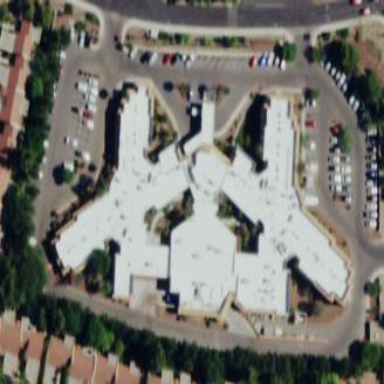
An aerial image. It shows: Nursing home.